Aerial crown-view tile of a tropical tree (Barro Colorado Island, Panama), acquired 20250512:
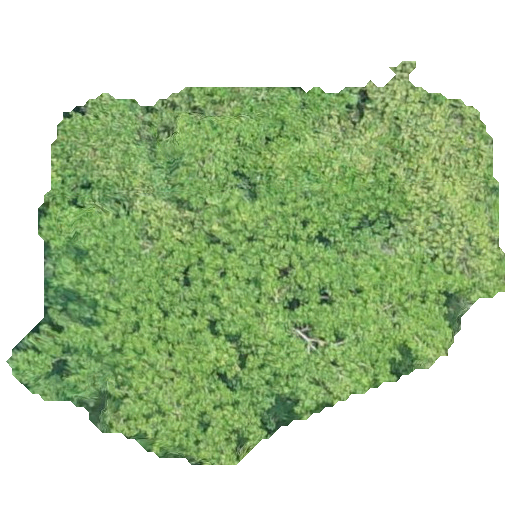
Species: Hura crepitans
GBIF accepted scientific name: Hura crepitans
Crown area: 207.411 m²